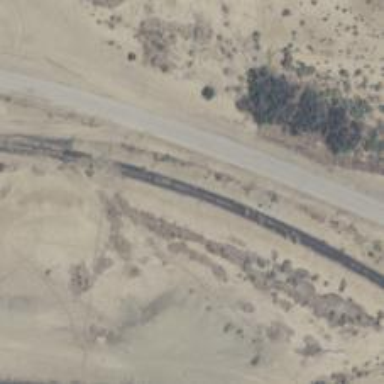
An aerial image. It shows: Abandoned railway.